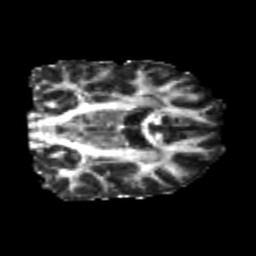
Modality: FA
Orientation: coronal
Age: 24
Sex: male
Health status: healthy
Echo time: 0.074 s